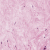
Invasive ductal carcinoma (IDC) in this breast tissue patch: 0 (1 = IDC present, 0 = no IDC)